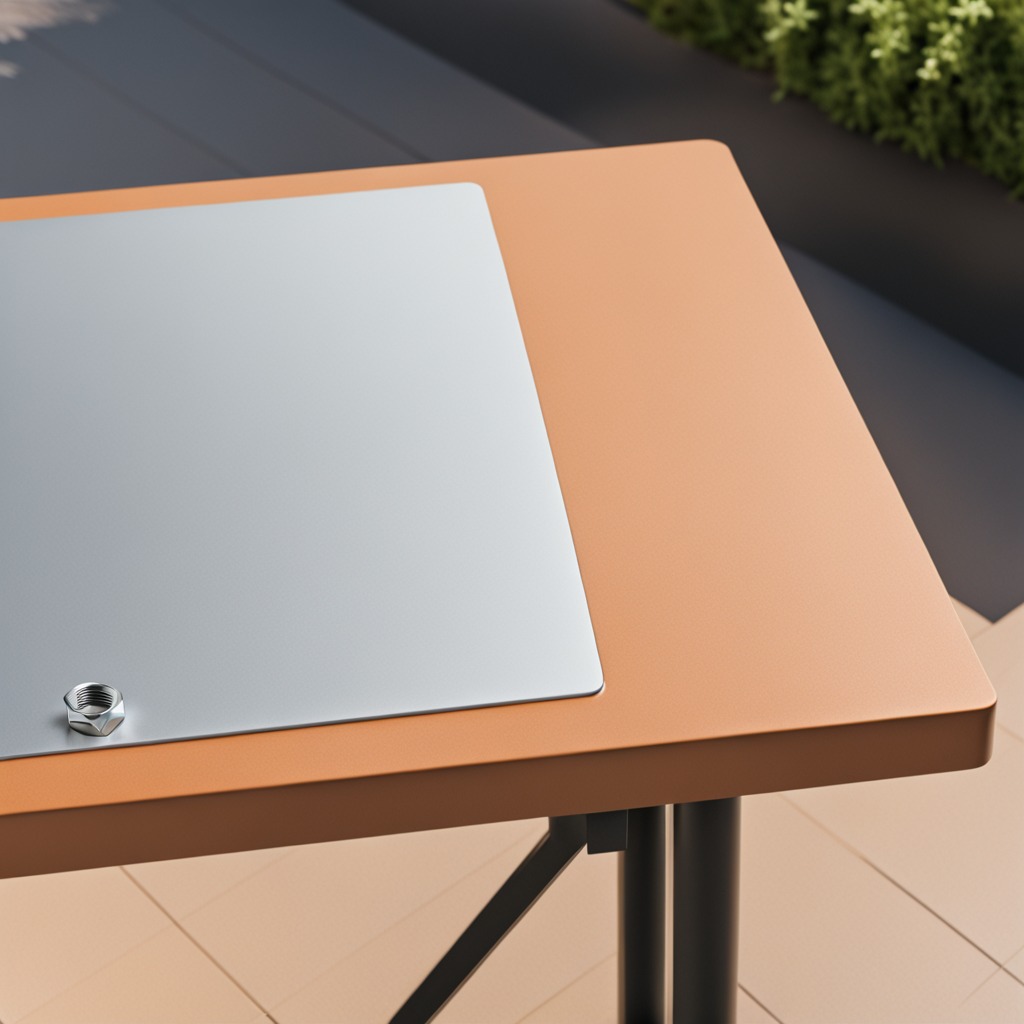
A metal nut is lying on the table.